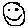
Label: smiley face